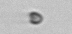
Label: nanoplankton_mix